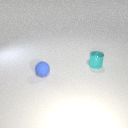
small cyan metal cylinder behind small blue rubber sphere